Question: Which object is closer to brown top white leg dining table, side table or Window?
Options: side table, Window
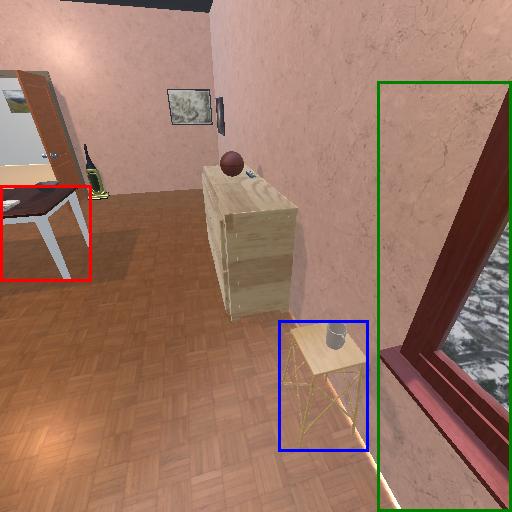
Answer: side table